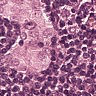
Metastatic tissue present: yes